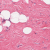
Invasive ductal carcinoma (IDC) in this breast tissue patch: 0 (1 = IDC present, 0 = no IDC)